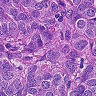
Metastatic tissue present: yes